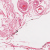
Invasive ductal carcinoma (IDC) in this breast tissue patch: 0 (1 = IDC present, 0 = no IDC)